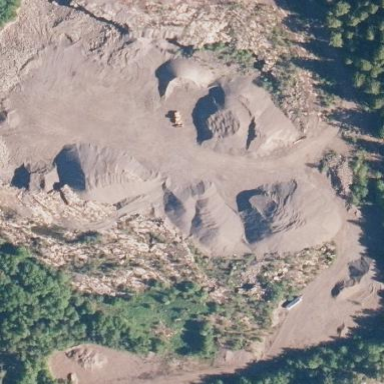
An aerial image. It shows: Quarry area.